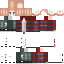
A male human skin with medium skin, wearing brown long hair dressed in a red hoodie and red pants, featuring a closed mouth.